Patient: sex M, age 63
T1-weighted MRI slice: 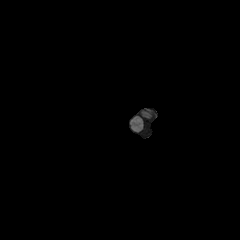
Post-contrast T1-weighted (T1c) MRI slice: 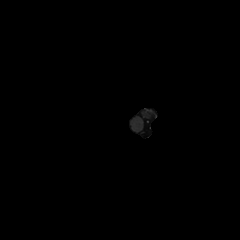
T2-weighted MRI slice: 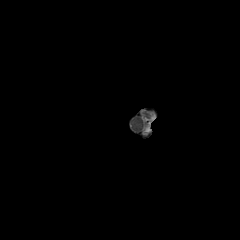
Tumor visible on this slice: no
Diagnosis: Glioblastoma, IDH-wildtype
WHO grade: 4